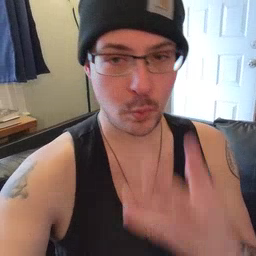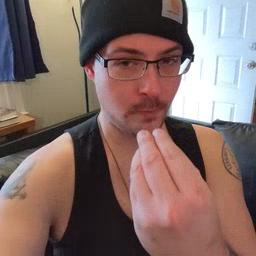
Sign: wolf